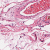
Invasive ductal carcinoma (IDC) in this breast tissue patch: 0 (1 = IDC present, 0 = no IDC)